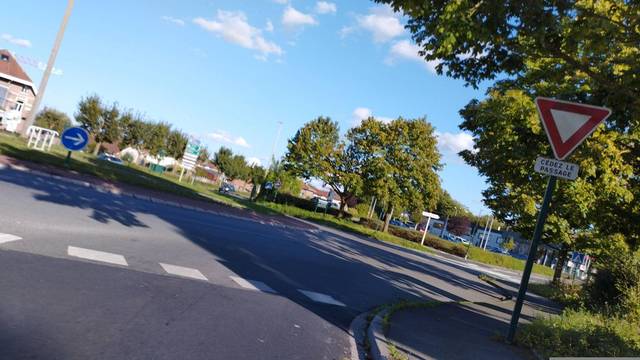
Region: France
Coordinates: 50.292, 2.793